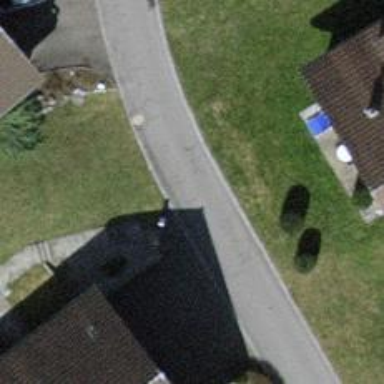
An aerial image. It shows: Residential alley road.